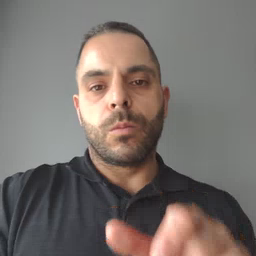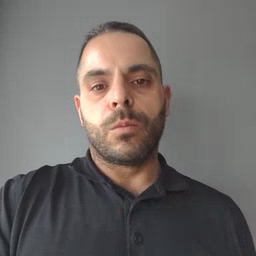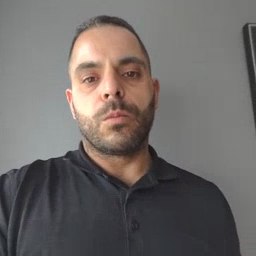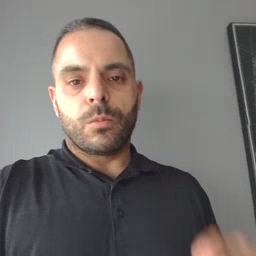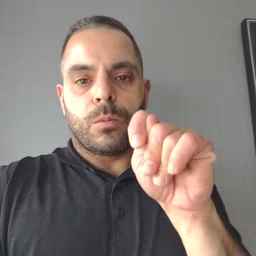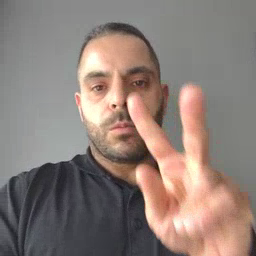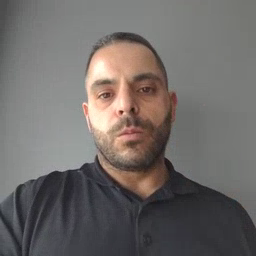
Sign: TV